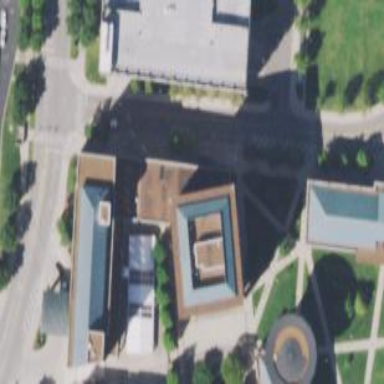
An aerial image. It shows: University building.